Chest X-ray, PA view. Patient: 69 years old, sex F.
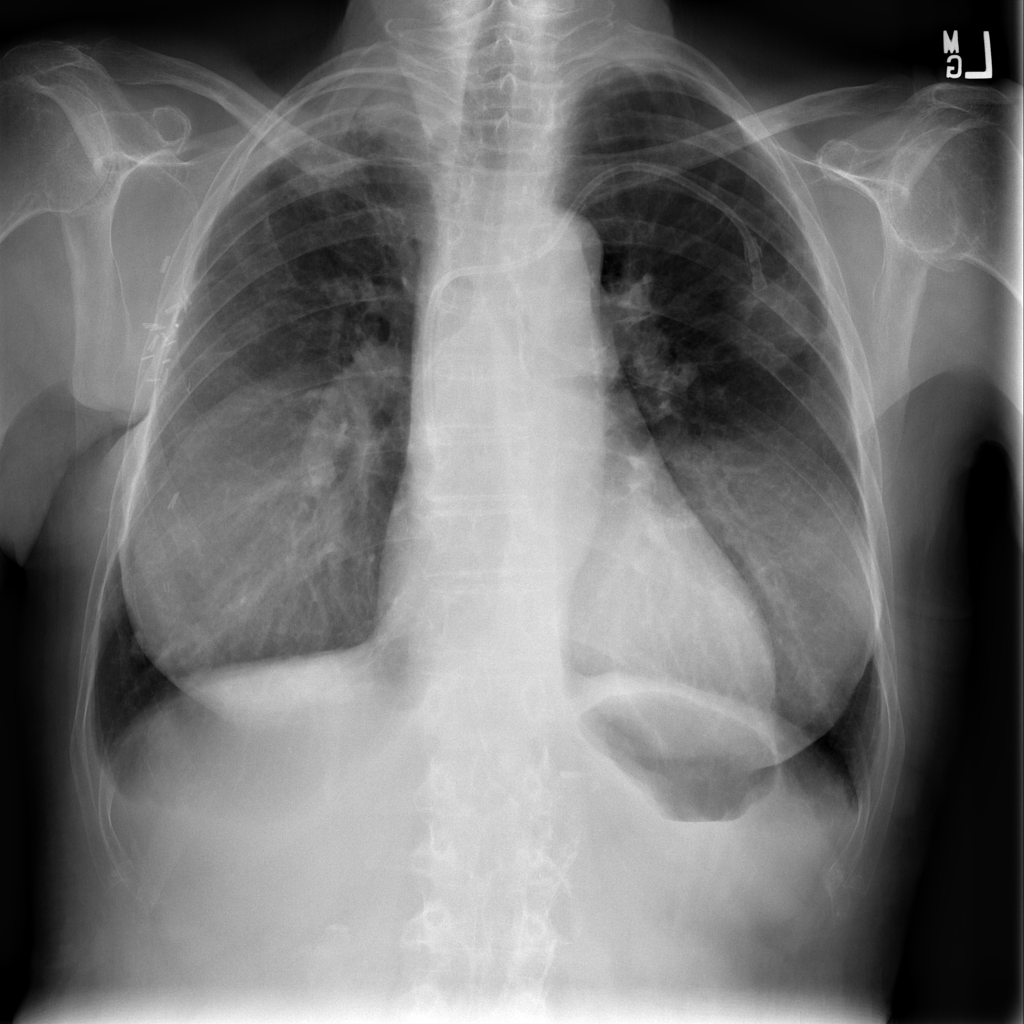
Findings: Mass